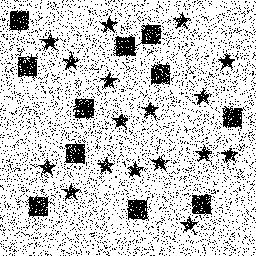
Squares: 11
Triangles: 0
Stars: 17
Total shapes: 28